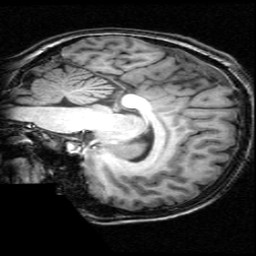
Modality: T1w
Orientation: sagittal
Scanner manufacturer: ge
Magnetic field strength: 3 T
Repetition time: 0.01222 s
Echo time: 0.005176 s